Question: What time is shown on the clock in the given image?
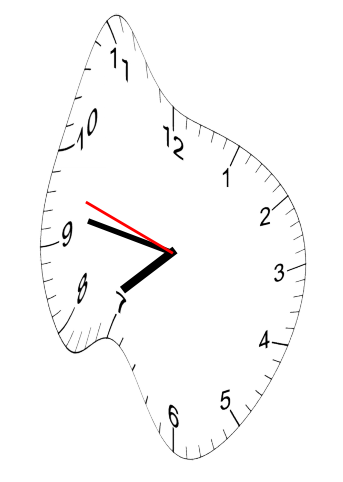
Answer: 07:46:48